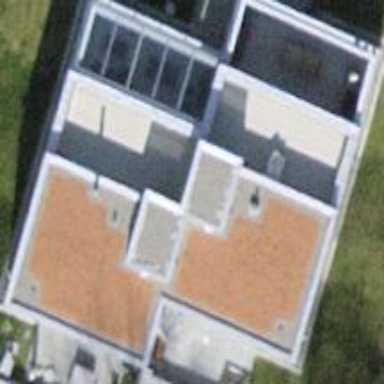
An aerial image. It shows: Terrace building with flat roof.